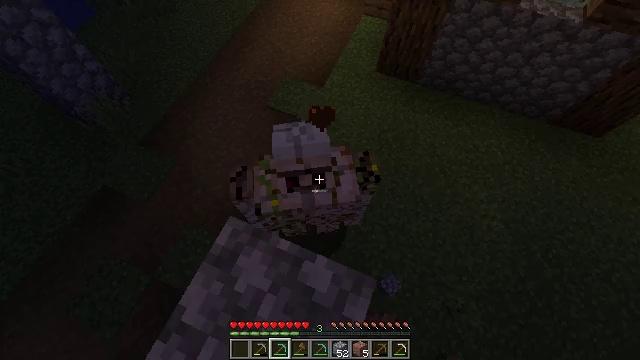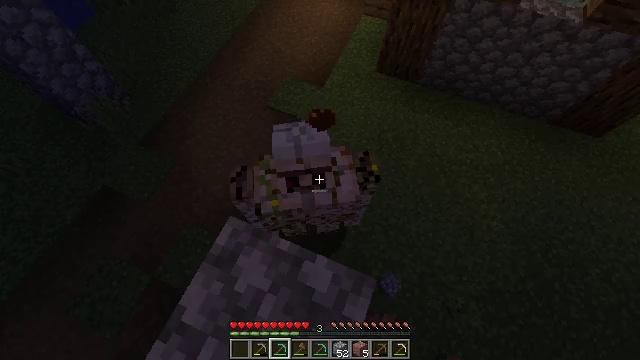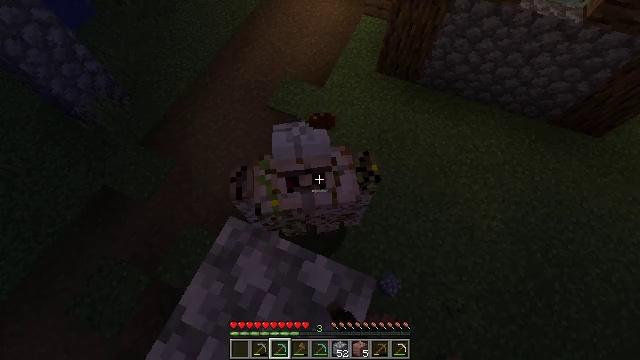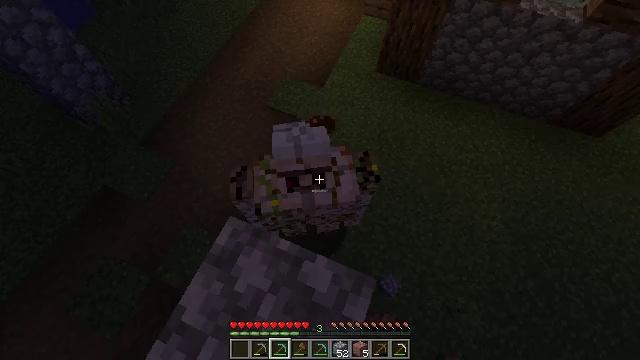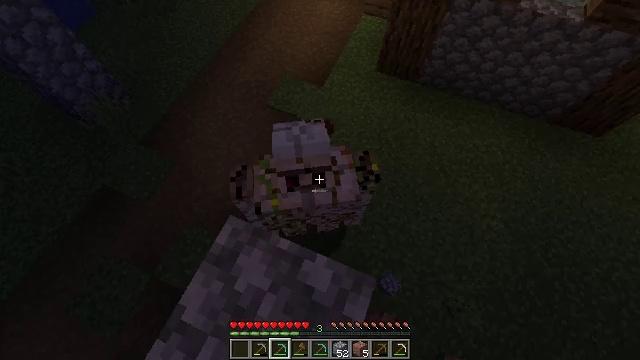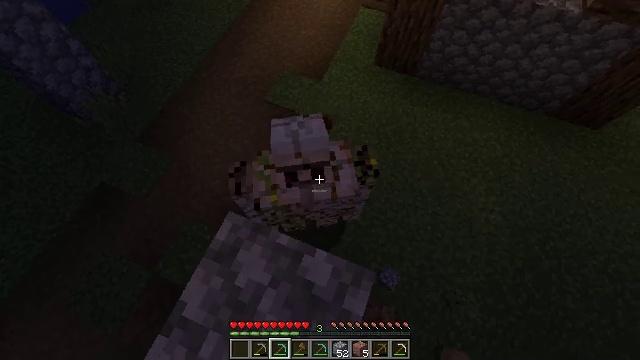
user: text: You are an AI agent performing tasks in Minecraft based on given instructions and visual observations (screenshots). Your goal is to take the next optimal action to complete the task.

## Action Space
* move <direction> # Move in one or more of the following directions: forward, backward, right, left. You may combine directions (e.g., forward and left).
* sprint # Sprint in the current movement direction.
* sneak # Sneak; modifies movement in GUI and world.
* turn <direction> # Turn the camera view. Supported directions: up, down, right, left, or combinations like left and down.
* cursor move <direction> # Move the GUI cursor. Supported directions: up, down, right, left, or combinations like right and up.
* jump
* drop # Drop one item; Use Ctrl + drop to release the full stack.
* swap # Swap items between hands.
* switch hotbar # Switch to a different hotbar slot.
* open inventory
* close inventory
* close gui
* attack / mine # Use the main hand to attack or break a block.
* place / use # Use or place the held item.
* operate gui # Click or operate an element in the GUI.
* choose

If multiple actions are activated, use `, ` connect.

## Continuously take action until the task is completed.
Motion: motion action
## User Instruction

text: Kill an iron golem.
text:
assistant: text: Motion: attack / mine
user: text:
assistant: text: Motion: attack / mine
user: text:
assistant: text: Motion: attack / mine
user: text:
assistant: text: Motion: no_op
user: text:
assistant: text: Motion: turn down, attack / mine
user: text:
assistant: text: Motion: attack / mine